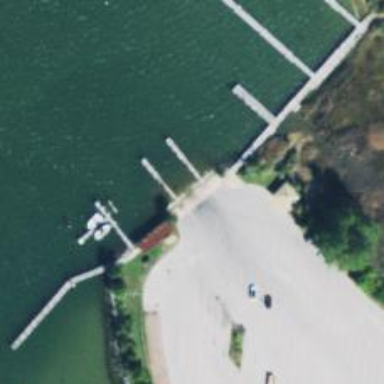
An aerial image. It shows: Slipway on leisure land.